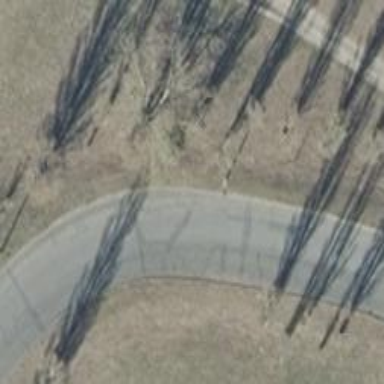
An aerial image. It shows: Secondary link road with asphalt surface.